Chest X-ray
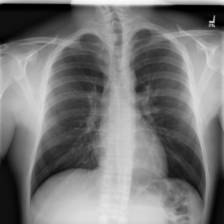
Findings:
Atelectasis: negative
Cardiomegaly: negative
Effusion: negative
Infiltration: negative
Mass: negative
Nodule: negative
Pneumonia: negative
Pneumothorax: negative
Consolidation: negative
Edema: negative
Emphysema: negative
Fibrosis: negative
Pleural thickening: negative
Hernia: negative